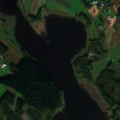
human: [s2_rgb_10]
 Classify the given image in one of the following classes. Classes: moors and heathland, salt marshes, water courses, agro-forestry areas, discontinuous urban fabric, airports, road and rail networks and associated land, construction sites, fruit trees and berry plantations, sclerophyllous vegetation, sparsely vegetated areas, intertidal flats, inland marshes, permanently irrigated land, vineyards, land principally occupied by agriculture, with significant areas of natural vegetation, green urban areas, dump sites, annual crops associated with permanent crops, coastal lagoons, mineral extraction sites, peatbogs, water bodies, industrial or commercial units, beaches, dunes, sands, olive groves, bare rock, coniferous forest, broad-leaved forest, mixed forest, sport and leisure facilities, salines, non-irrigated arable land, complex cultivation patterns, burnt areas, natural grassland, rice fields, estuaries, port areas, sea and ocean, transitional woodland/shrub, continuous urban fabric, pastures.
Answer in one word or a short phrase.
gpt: non-irrigated arable land, land principally occupied by agriculture, with significant areas of natural vegetation, coniferous forest, water bodies